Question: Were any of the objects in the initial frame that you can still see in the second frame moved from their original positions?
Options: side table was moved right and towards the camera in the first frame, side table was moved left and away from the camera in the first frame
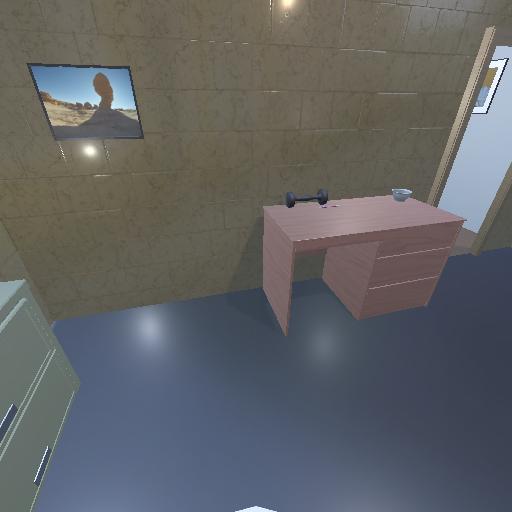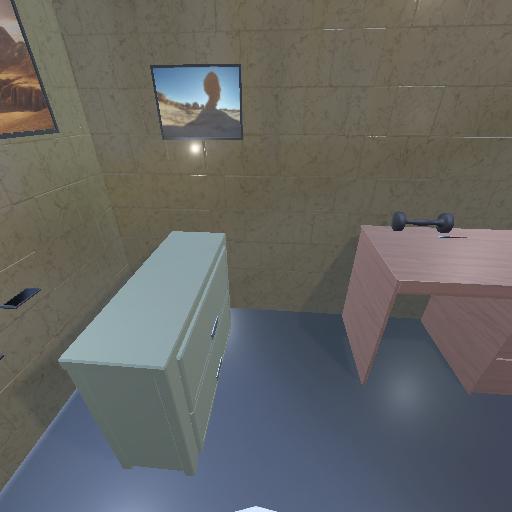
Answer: side table was moved right and towards the camera in the first frame